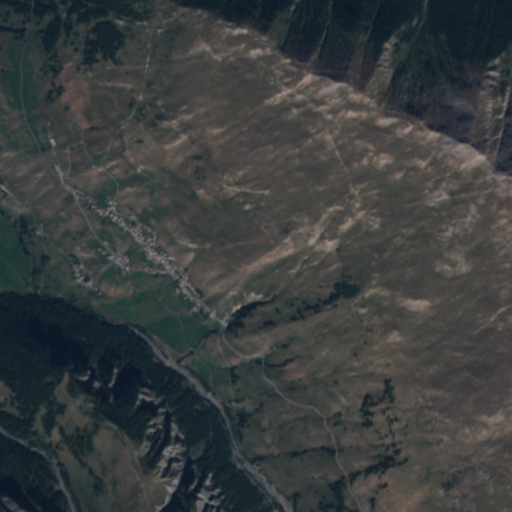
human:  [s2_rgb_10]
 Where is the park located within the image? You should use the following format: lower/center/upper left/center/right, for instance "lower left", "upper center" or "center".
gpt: The park is located in the center left of the image.
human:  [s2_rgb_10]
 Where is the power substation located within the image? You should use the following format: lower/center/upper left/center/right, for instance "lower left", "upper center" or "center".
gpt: The power substation is located in the center of the image.
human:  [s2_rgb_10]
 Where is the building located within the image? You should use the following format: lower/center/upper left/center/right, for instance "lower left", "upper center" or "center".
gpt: There is no building in the image.